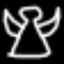
Label: angel